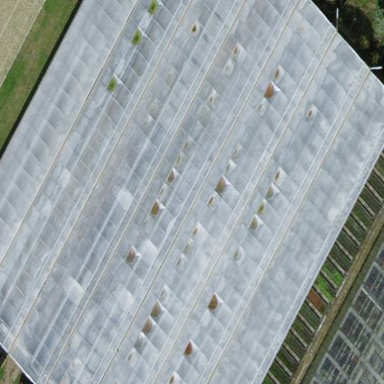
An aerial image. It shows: Greenhouse.